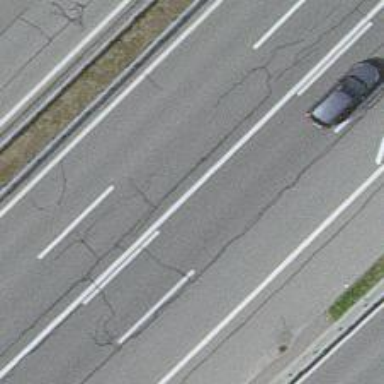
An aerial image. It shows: Asphalt motorway.